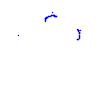
Particle: kaon